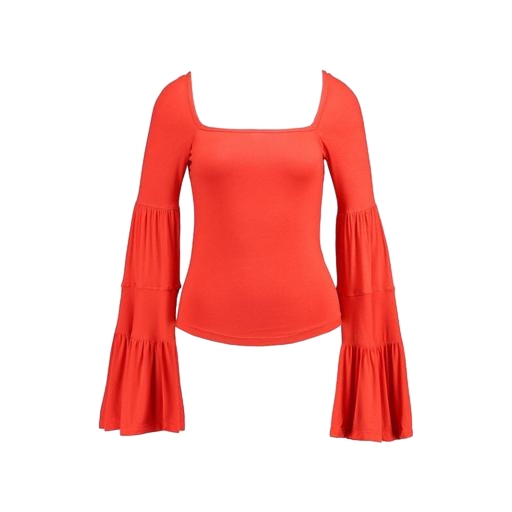
orange bell-sleeve top only macy, long-sleeve top, coral sleeves, white background